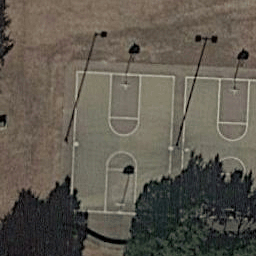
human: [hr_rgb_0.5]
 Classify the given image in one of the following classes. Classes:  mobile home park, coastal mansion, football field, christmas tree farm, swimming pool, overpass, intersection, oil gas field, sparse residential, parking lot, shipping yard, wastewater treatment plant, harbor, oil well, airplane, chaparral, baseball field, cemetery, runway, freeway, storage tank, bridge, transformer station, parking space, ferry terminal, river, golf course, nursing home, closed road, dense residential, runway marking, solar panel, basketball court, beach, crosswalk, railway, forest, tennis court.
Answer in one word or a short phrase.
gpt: basketball court